Question: Currently this is How brand list page looks like.

when user clicks on Pick Image button, i set updateMode=1, making delete and upload button visible.
Problem is sometime user does not select a image after clicking upload button, instead press cancel in file selection window. that time also delete and upload button becomes visible. I want to avoid that.
Also when user clicks on delete i want input text to become empty.
This is my HTML code.
'''
<tr ng-repeat="b in Brands | filter:SearchText |orderBy:'name'">
<td>
<span data-ng-hide="editMode">{{b.name}}</span>
<input type="text" data-ng-show="editMode" data-ng-model="b.name" data-ng-required />
<input type="text" data-ng-show="editMode" data-ng-model="b.image" data-ng-required />
<br><br>
<input type="text" ng-model="b.files[0].name" readonly="readonly">
<button ngf-select ng-model="b.files" class="btn btn-success btn-sm" ng-click="uploadMode=1">
<span class="glyphicon glyphicon-picture"></span> Pick Image
</button>
<button data-ng-hide="!uploadMode" class="btn btn-danger btn-sm" ng-click="uploadMode=0">
<span class="glyphicon glyphicon-trash"></span> Delete
</button>
<button data-ng-hide="!uploadMode" class="btn btn-info btn-sm" ng-click="upload(b.files, b.image)">
<span class="glyphicon glyphicon-upload"></span> Upload
</button>
</td>
<td><img src="http://localhost/{{ b.image }}" alt="" border=3 height=75 width=75><br><br>
</td>
'''
and this is file upload code.
'''
$scope.upload = function (files, path) {
//alert ('upload');
//alert (path);
//alert (files);
if (files && files.length) {
for (var i = 0; i < files.length; i++) {
var file = files[i];
Upload.upload({
url: '/cgi-bin/upload.pl',
fields: {
'FilePath': path
},
file: file
}).progress(function (evt) {
var progressPercentage = parseInt(100.0 * evt.loaded / evt.total);
$scope.log = 'progress: ' + progressPercentage + '% ' +
evt.config.file.name + '
' + $scope.log;
}).success(function (data, status, headers, config) {
$timeout(function() {
$scope.log = 'file: ' + config.file.name + ', Response: ' + JSON.stringify(data) + '
' + $scope.log;
});
})
.error(function (data, status, headers, config) {
alert ('Error');
});
}
}
};
'''
what changes i should made to get above said functionality.
please help.
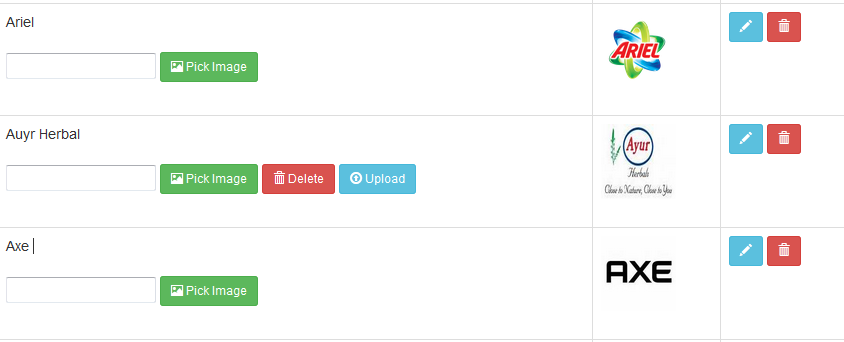
Answer: You'll need to use 'ngf-change' available in ng-file-upload plugin
Instead of the 'ng-click' , change it to the 'ngf-change' in the HTML markup
'''
<button ngf-select ng-model="b.files" ngf-change="fileSelected($files, $event, b)">
<span class="glyphicon glyphicon-picture"></span> Pick Image
</button>
'''
Pass along the ng-repeat object as the 3rd parameter to the 'fileSelected' function , and in the controller defined it as
'''
$scope.fileSelected = function(files, events, b) {
if (files.length) {
b.uploadMode = true;
} else {
b.uploadMode = false;
}
};
'''
Here we check whether files object is empty or not (Note: ngf-change gets called when the file selection dialog opens and on successful file selection) and set the uploadMode parameter as true or false.
For the delete file functionality , create a function which gets called on the click of Delete button and pass along the ng-repeat object
'''
<button ng-if="b.uploadMode" ng-click="removefile(b)">
<span class="glyphicon glyphicon-trash"></span> Delete
</button>
'''
In the controller , defined the 'removefile' function , where you delete the files object
'''
$scope.removefile = function(b) {
delete b.files;
b.uploadMode = false;
};
'''
See working demo at <URL>